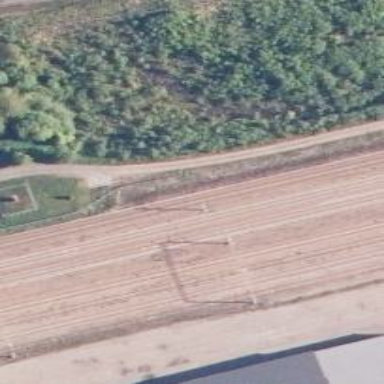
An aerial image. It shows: View of railway yard.